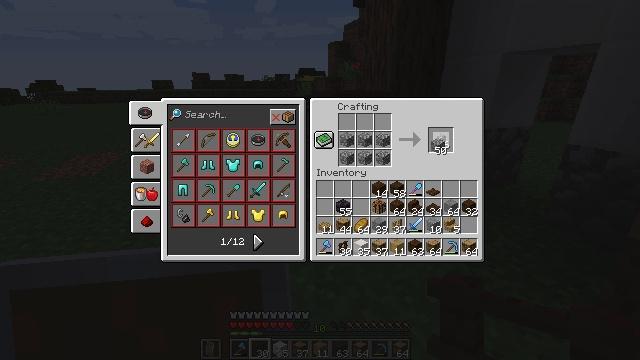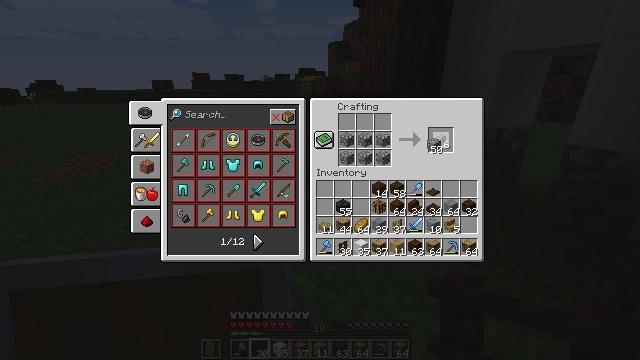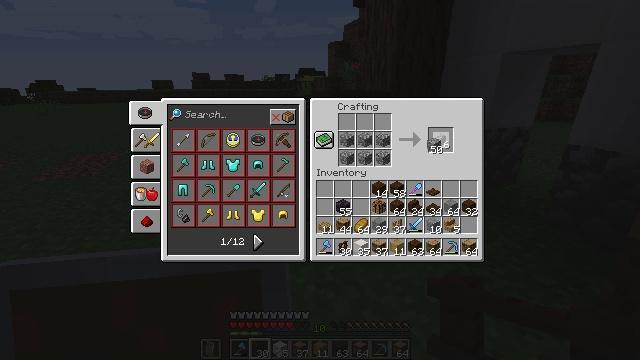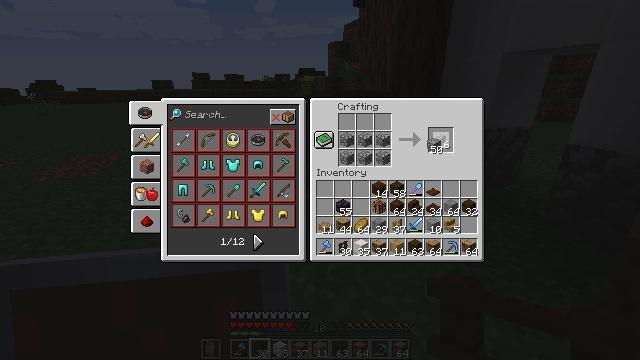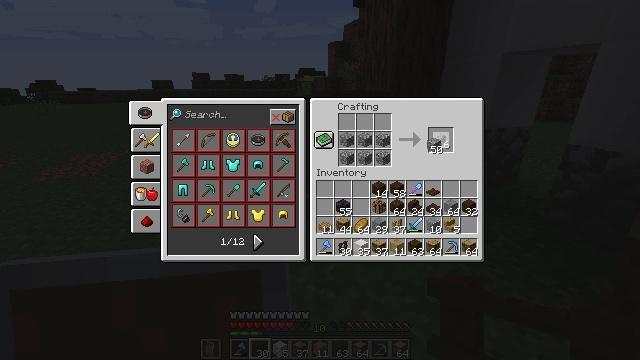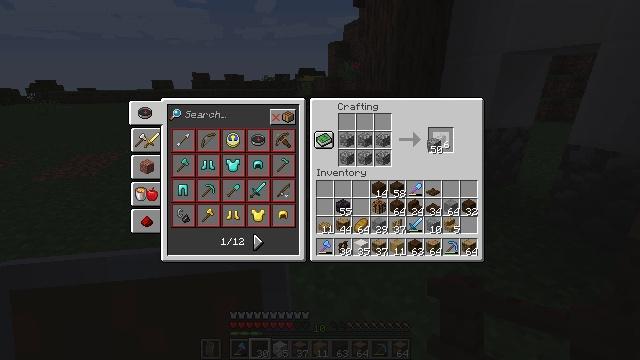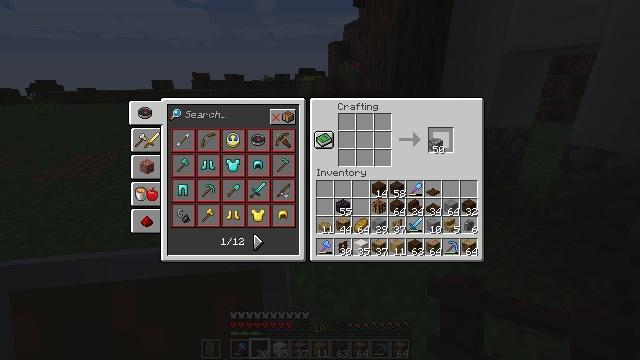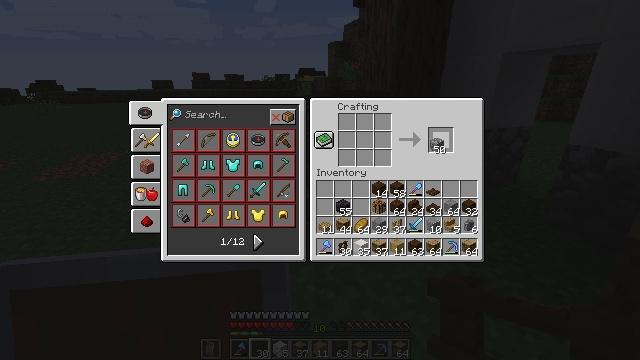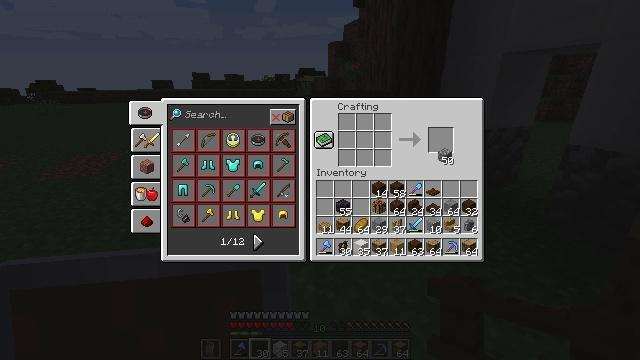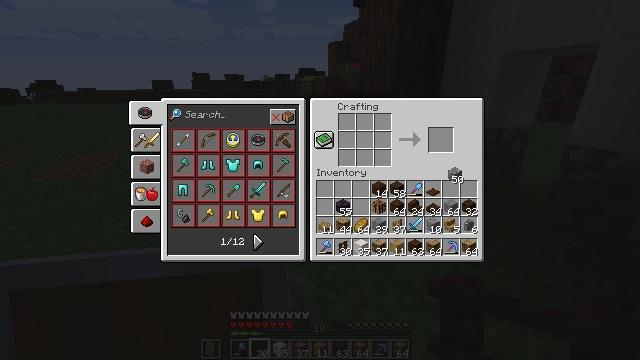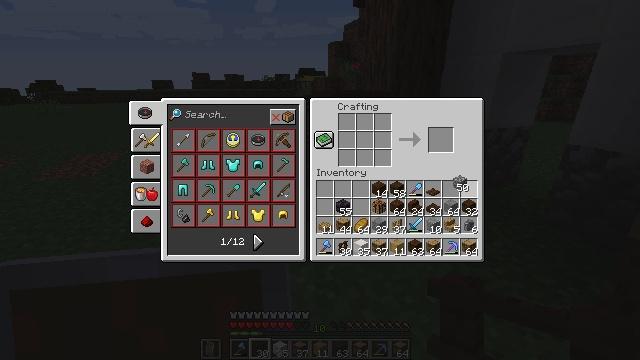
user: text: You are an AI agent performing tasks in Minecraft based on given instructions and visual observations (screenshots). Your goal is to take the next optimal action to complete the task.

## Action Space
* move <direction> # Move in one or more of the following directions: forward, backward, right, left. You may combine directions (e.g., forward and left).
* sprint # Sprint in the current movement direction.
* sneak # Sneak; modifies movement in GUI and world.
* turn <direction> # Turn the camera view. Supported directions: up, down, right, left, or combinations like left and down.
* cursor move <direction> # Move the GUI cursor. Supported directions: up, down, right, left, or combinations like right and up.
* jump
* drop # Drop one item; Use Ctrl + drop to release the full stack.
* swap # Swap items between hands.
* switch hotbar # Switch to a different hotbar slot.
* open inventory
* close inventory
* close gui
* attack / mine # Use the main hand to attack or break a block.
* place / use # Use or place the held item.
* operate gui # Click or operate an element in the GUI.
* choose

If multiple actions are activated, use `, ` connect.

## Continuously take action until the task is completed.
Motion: motion action
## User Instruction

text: Craft some cobblestone wall using the crafting table.
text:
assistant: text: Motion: sneak
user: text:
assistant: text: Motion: sneak
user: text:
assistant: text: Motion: sneak
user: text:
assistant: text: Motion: sneak, operate gui
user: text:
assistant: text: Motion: sneak, operate gui
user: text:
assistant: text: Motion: sneak
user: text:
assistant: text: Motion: sneak
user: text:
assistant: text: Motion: sneak, cursor move right and down
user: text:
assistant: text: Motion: sneak, cursor move right and down
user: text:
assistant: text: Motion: sneak, cursor move down
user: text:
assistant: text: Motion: sneak